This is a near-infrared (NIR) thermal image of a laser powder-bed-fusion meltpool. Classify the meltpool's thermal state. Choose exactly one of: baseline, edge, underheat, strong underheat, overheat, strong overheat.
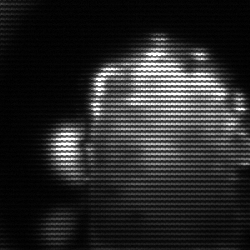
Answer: baseline